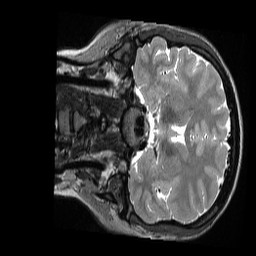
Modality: T2w
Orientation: coronal
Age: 20
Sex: female